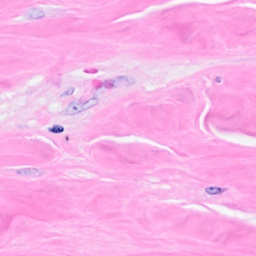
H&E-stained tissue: Breast